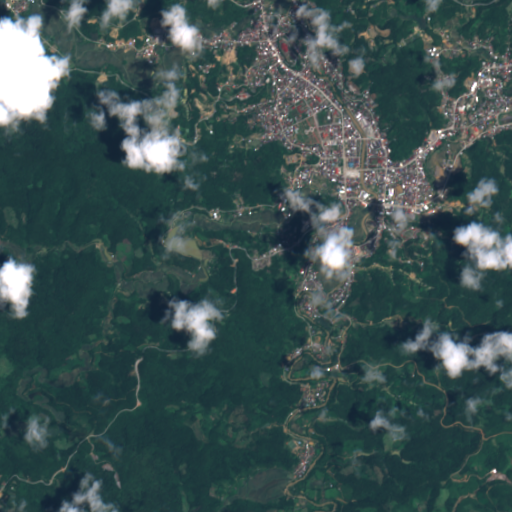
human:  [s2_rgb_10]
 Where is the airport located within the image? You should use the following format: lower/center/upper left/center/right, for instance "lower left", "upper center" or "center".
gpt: The airport is located in the upper right of the image.
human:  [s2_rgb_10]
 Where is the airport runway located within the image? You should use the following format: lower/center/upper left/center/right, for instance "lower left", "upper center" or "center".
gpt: The airport runway is located in the upper right of the image.
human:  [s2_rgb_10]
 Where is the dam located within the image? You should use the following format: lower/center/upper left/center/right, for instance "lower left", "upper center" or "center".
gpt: The dam is located in the center of the image.
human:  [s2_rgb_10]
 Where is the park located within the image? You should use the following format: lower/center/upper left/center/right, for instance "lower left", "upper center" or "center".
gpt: The park is located in the upper center of the image.
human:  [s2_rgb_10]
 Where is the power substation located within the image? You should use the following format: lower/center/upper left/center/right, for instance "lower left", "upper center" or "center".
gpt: The power substation is located in the upper left of the image.
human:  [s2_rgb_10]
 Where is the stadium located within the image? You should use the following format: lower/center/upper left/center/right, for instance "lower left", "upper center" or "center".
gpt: The stadium is located in the upper center of the image.
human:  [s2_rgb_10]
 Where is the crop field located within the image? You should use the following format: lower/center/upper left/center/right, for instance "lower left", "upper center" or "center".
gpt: There is no crop field in the image.